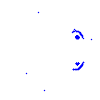
Particle: pion